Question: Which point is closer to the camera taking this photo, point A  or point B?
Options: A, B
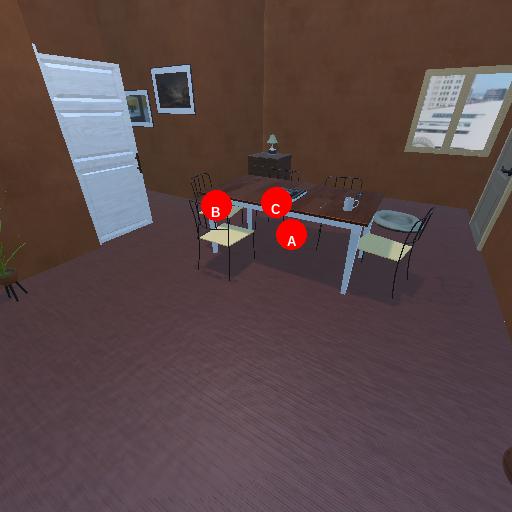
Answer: A